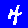
Digit: 4